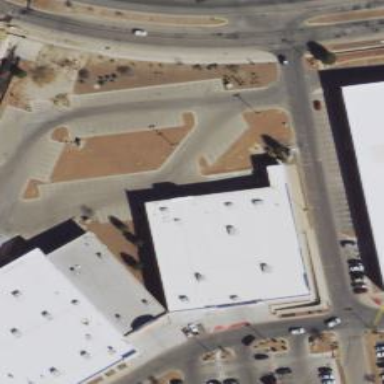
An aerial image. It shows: Building.